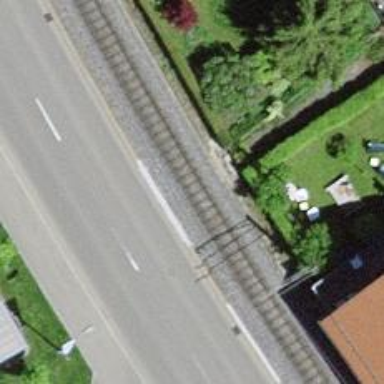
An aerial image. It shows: Railway crossing.